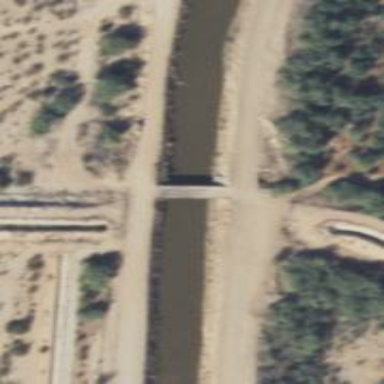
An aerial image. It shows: Canal.